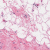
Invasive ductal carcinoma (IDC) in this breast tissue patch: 0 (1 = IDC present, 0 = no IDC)